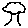
Label: tree